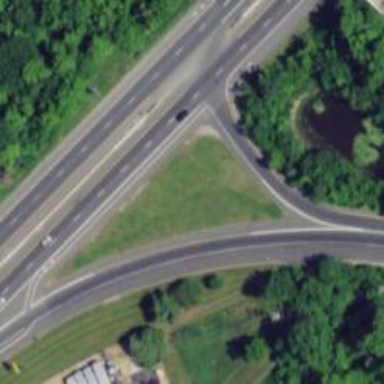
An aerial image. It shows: Trunk link road with asphalt surface.